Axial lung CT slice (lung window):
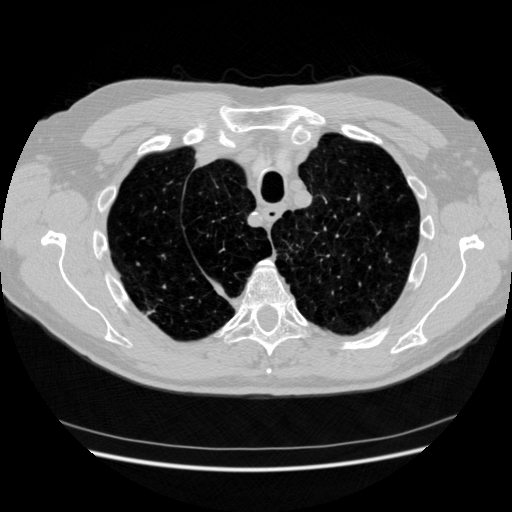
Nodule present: no